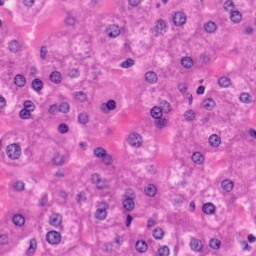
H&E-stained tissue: Liver